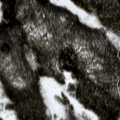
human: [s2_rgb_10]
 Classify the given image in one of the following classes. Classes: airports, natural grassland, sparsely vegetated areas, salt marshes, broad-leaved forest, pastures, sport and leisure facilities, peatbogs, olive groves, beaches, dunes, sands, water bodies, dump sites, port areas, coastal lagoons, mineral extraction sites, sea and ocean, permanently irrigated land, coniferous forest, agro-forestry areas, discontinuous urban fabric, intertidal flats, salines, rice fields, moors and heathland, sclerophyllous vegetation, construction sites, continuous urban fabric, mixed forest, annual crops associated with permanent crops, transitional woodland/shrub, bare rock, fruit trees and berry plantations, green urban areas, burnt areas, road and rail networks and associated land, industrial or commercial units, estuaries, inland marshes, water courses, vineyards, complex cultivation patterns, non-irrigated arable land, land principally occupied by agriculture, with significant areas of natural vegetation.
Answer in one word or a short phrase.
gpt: coniferous forest, mixed forest, transitional woodland/shrub